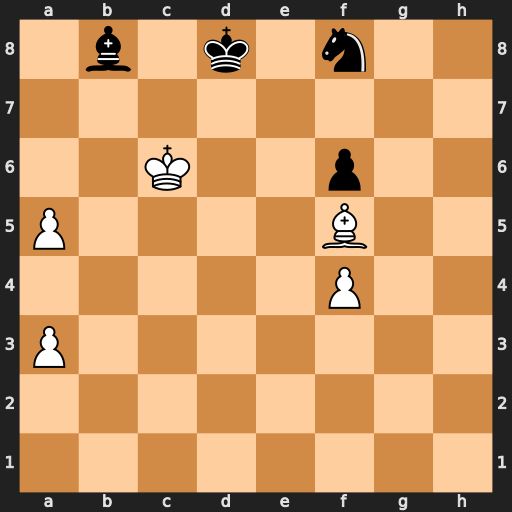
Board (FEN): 1b1k1n2/8/2K2p2/P4B2/5P2/P7/8/8
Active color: w
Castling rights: -
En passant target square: -
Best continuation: a6 Ba7 Kb7